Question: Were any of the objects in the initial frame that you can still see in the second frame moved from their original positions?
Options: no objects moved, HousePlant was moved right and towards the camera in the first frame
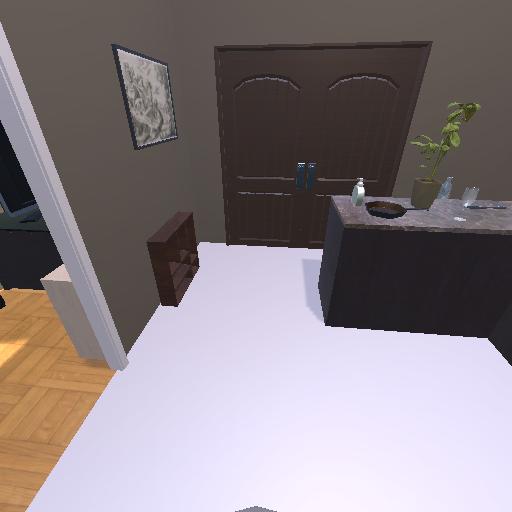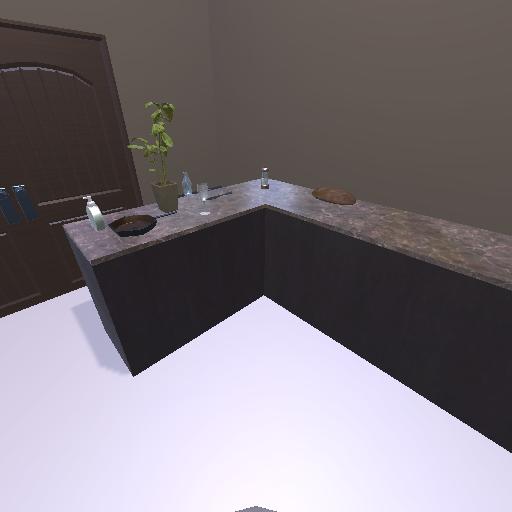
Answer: no objects moved